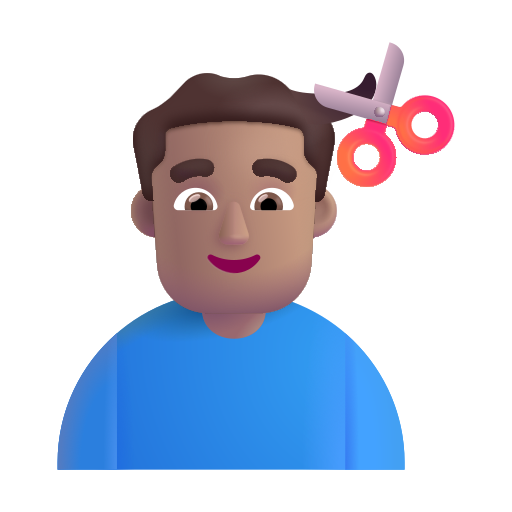
man getting haircut color